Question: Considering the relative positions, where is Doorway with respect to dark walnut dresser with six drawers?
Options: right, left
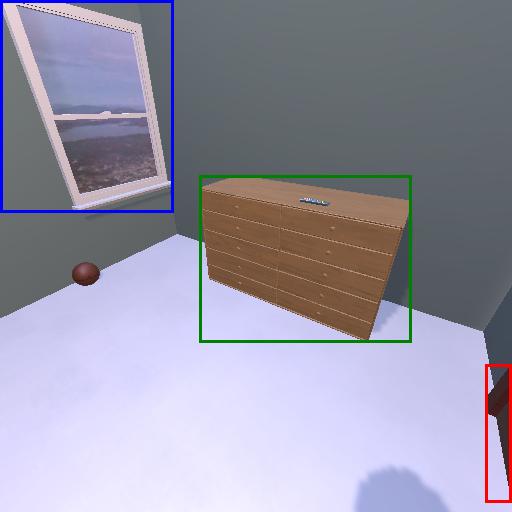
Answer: right